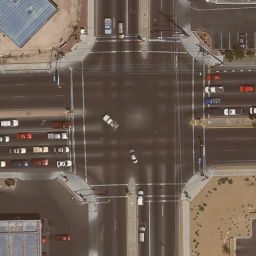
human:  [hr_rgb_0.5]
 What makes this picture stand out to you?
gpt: intersection